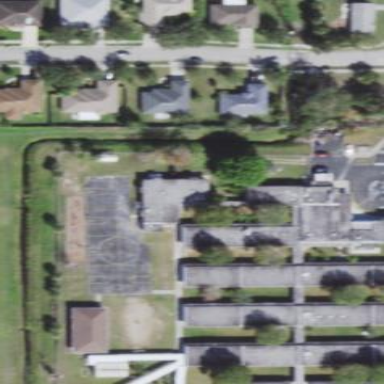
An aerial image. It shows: School building.